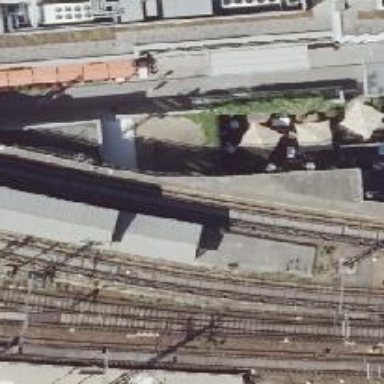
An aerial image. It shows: Railway signal.